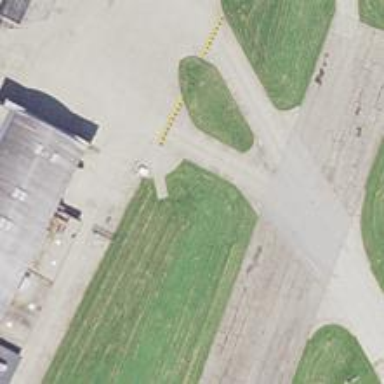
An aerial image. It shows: View of taxiway at the airport.